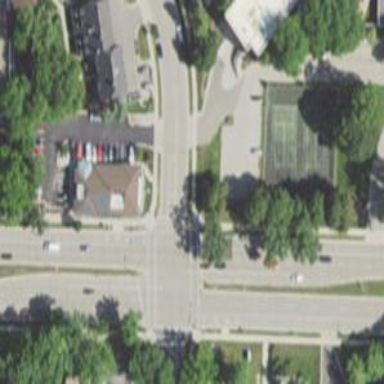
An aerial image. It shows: Unmarked road crossing.